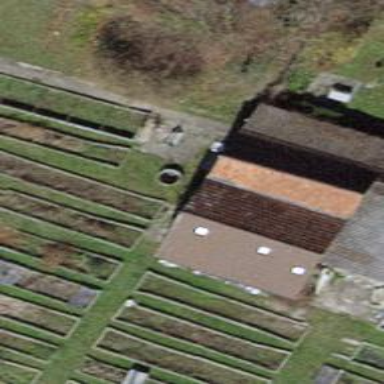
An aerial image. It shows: Shed.